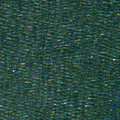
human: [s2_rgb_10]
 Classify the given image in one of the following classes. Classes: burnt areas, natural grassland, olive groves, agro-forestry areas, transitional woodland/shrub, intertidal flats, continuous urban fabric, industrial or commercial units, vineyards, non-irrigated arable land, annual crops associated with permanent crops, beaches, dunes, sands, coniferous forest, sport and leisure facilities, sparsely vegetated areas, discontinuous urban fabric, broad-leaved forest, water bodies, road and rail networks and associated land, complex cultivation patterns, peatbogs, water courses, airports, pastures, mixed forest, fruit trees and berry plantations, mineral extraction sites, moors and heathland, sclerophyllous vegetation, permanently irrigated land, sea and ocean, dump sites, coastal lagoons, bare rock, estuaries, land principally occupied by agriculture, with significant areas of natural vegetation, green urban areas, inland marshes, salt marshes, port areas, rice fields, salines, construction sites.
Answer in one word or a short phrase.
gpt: sea and ocean